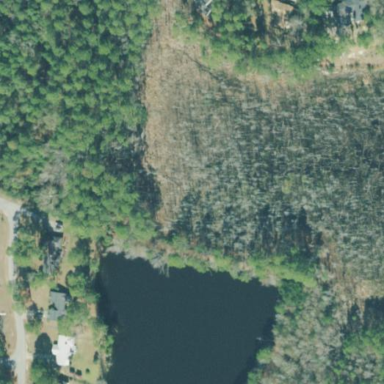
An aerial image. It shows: Swampy wetland area noted as forested wetland.